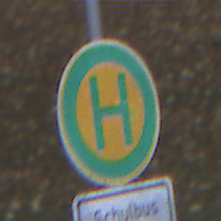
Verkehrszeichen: Haltestelle
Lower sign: ZeitangabenMitBeschraenkungAufWochentage5
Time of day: MorningAfternoon
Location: Outdoor (Urban)
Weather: Overcast
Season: NotSpecified
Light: Natural